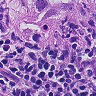
Metastatic tissue present: yes